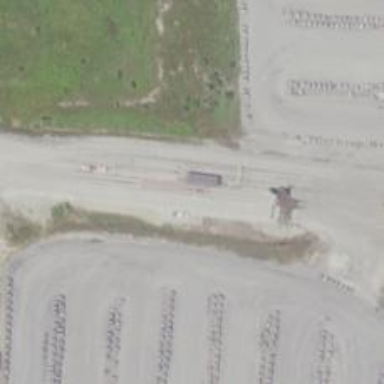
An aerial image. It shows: Weighbridge facility.